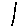
Label: line